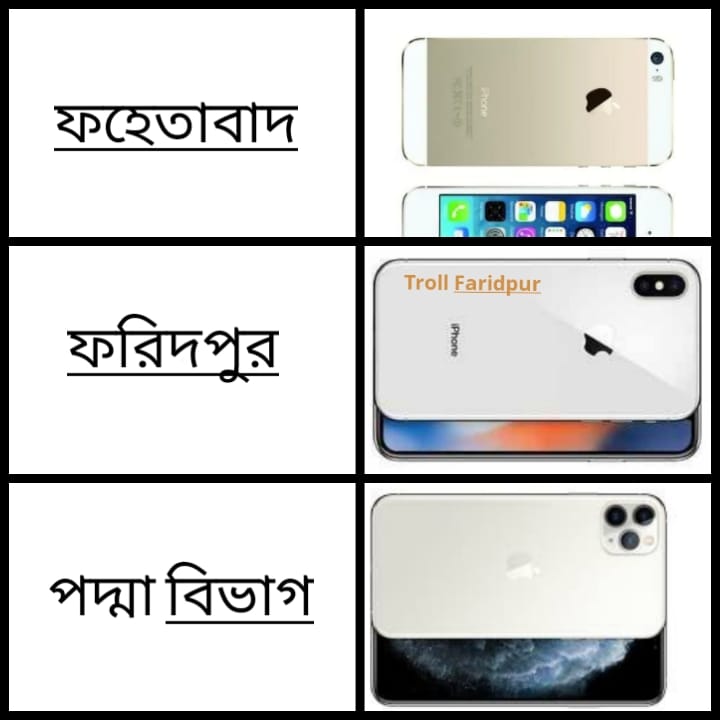
Caption: ফতেহাবাদ    ফরিদপুর    পদ্মা বিভাগ
Label: non-hate